Question: I have a pdf file with different pages that I'm trying to merge into ONE PDF page.
So this list of pages are merged together and numbered.
For example :
'''
1. Page1
2. Page2
'''
till all the separate pages are numbered and merged into one whole document.
## the PROBLEM here is, that the numbers appear bottom aligned. I cannot get the numbers to appear at the top of the text.

---
Here is the snippet
'''
canvas.addTemplate(page, 1f, 0 , 0, 1, 100, pos);
canvas.beginText();
canvas.setTextMatrix(90, (float) ((pos)-0.5*CurPsize));
canvas.showText(m+"."+" ");
canvas.endText();
'''
where ,
m=1 // number of pages counter initialized at 1
Rectangle r=reader.getPageSize(m)
CurPsize=(r.getTop()-r.getBottom());
pos=pos-CurPsize
.
I have attached the pdf file here.
<URL>
This is the file I want to merge with numbering
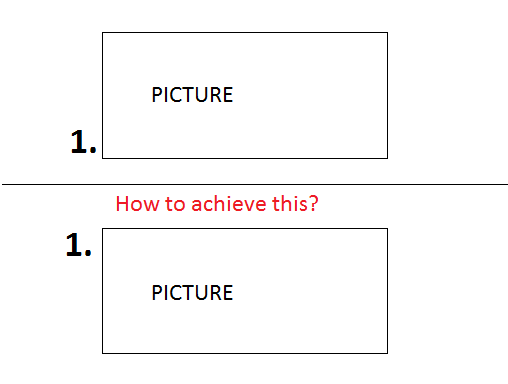
Answer: I would suggest you to take a more mathematical approach to it, find the height of the image by using getTop()-getBottom().
Then , you should shift the images down by that amount of height Downwards. This will ensure that it is aligned properly.